Current action and preconditions to check: path_clear

Your task: For each precondition in the list above, predict whether it will hold at this action.

Consider the current scene as observed from the mobile robot's camera, and analyze the predicted future states of all dynamic agents (e.g., people, animals, vehicles, or any moving entities) within the NEXT SECOND.

IMPORTANT: Only answer "very likely" if you are absolutely certain—based on strong, clear evidence—that a dynamic agent will violate the precondition in the predicted future state. Do NOT answer "very likely" for unlikely, ambiguous, or low-probability risks.

Ask yourself for each precondition: Is there a high probability, with clear and convincing evidence, that the predicted future states of any dynamic agent will interfere with the predicted future state of the currently executing action within the NEXT SECOND, causing that precondition to fail?

Assess the risk level based on these predictions. Use "likely" or "very likely" if motions create a clear risk of interference.

Use "neutral" or "improbable" if agents are nearby but their predicted paths are clearly diverging or non-conflicting.

Failure Risk Categories: "very improbable", "improbable", "neutral", "likely", "very likely"

Answer Format: Output ONLY the probability_of_failure value from these categories: "very improbable", "improbable", "neutral", "likely", "very likely"

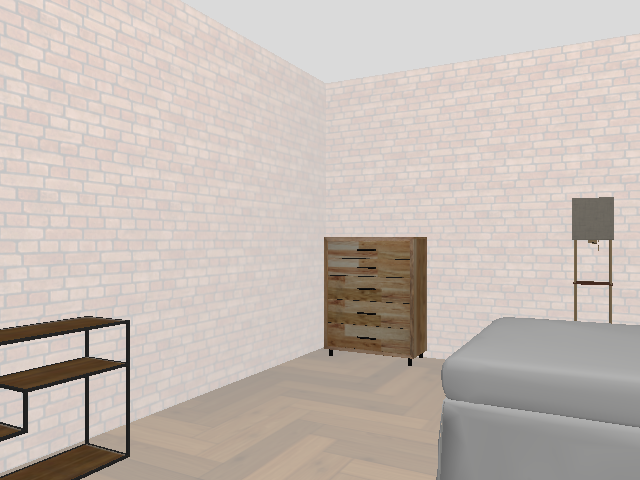

Answer: very improbable